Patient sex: F
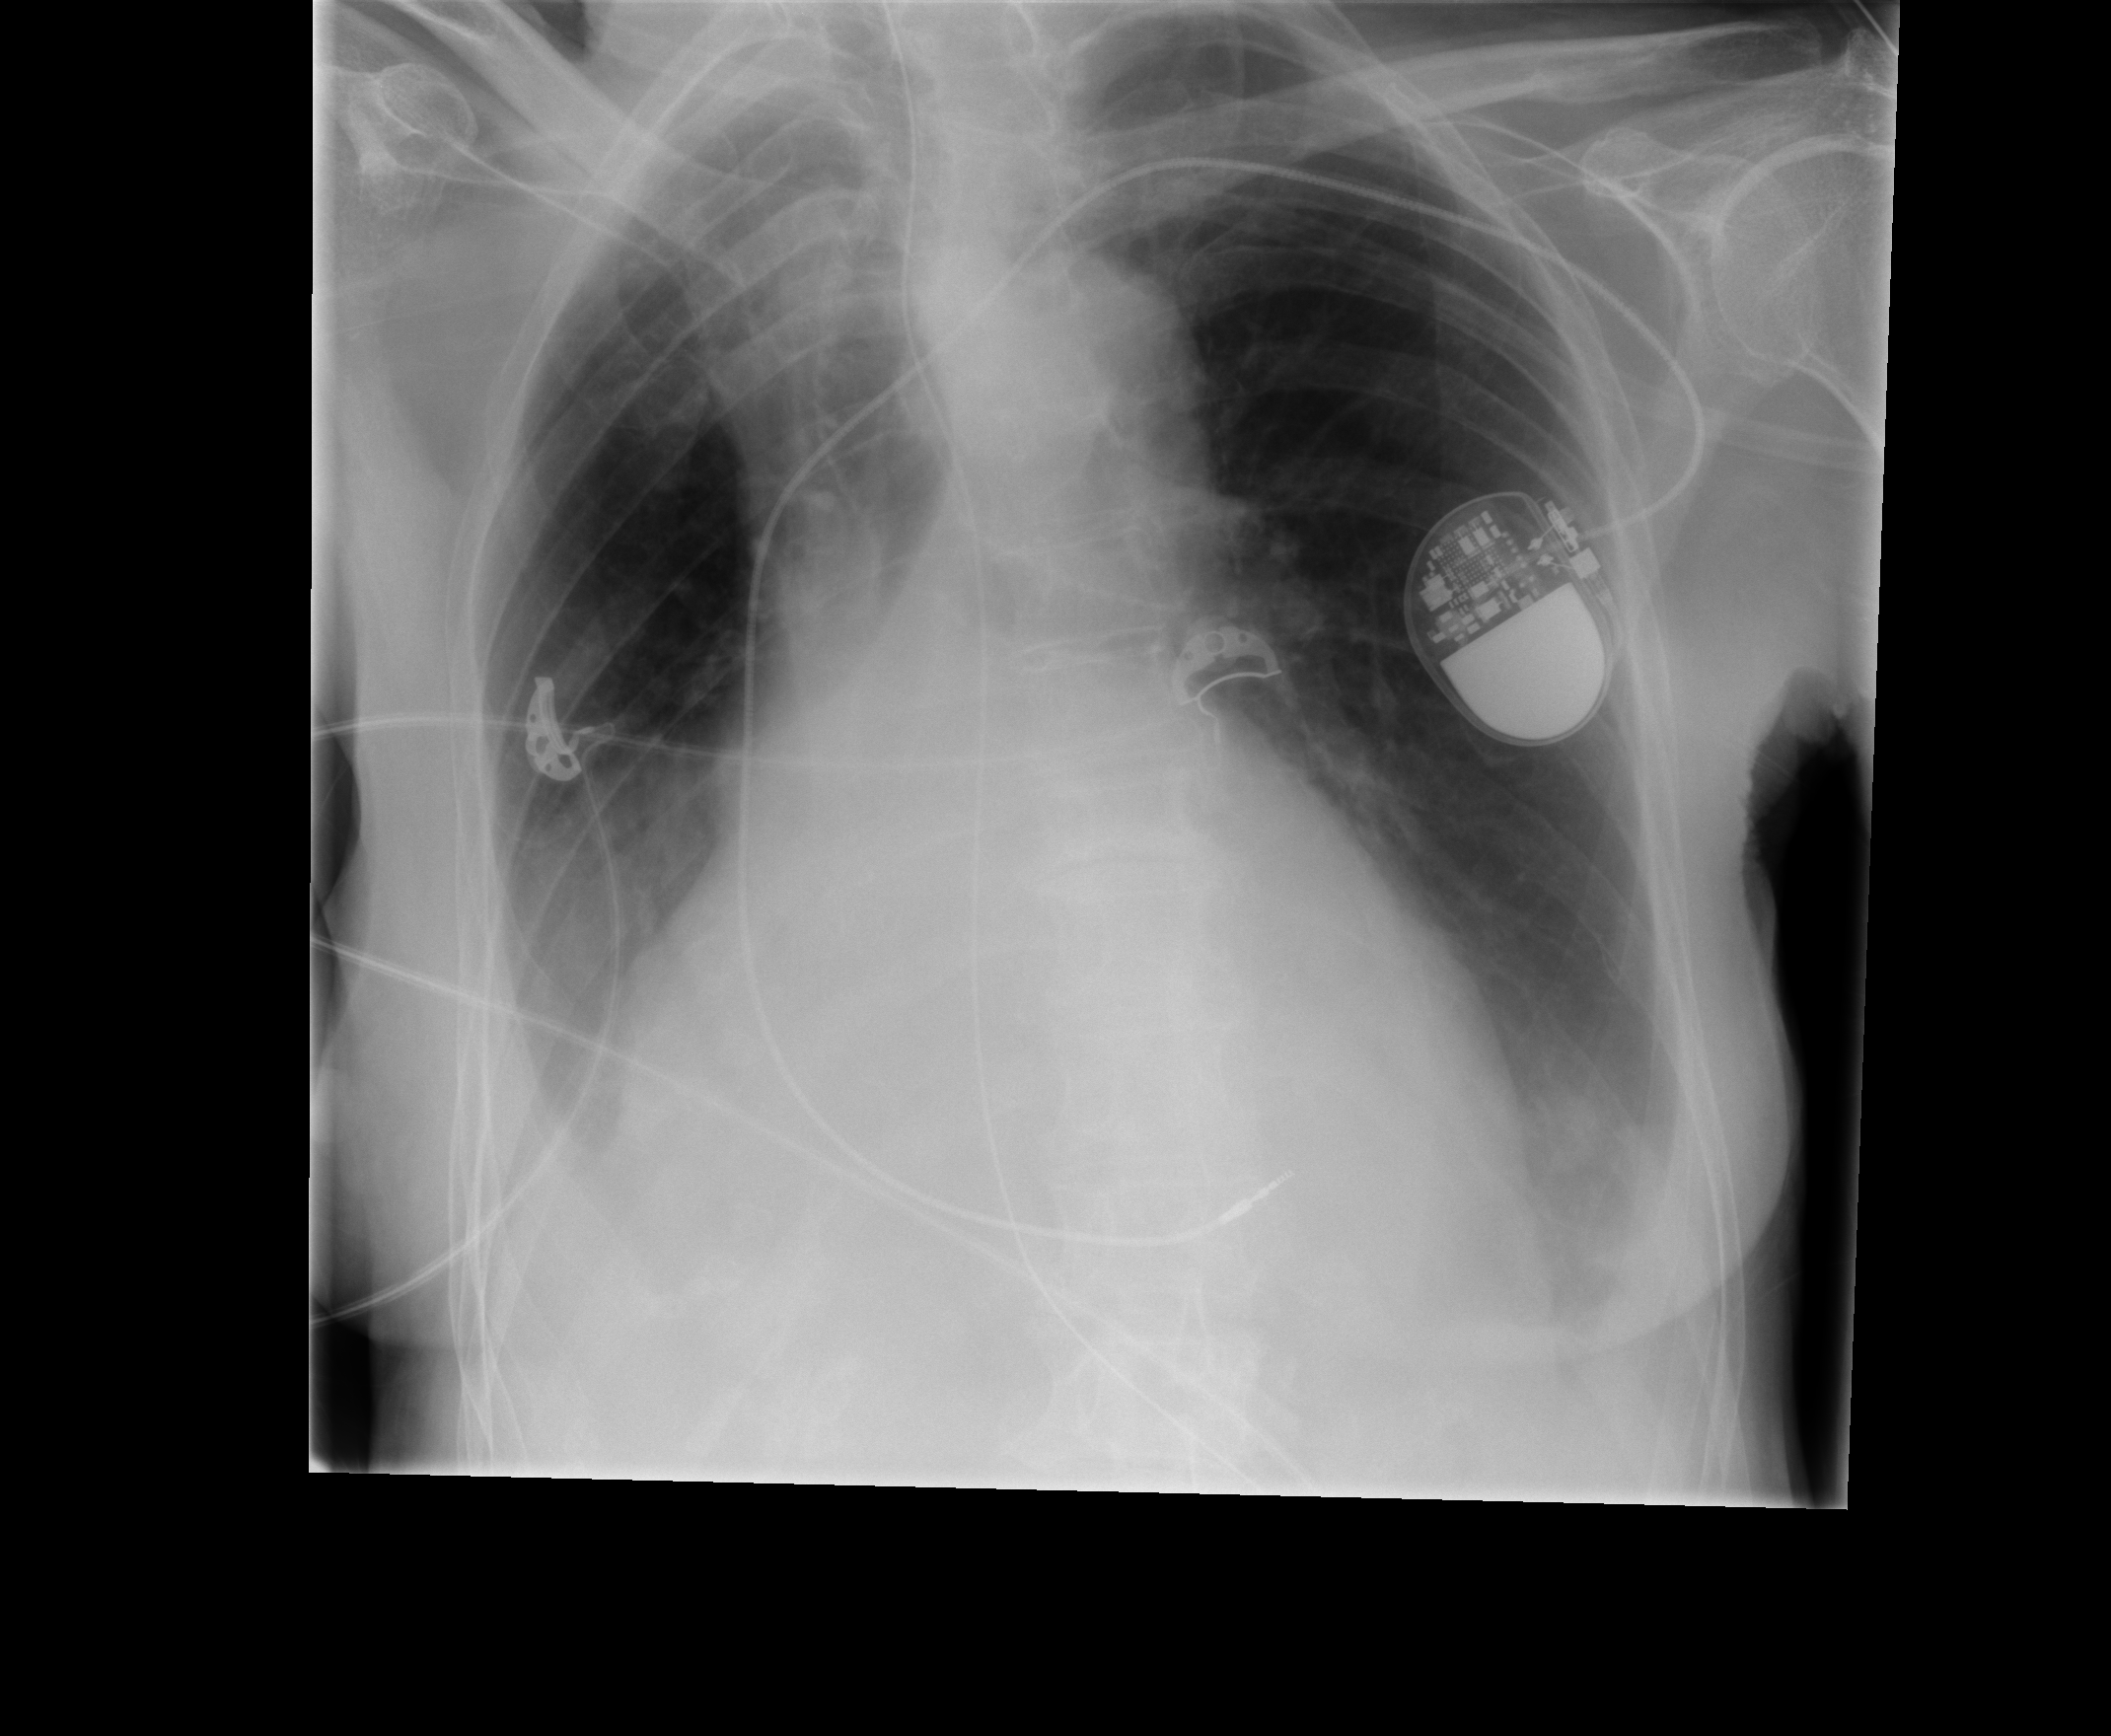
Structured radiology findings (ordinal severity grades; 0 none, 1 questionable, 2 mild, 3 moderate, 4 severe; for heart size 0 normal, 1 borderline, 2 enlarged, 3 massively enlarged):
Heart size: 3
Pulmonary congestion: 0
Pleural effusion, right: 2
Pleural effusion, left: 2
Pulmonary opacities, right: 0
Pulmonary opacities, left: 0
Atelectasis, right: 2
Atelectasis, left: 2